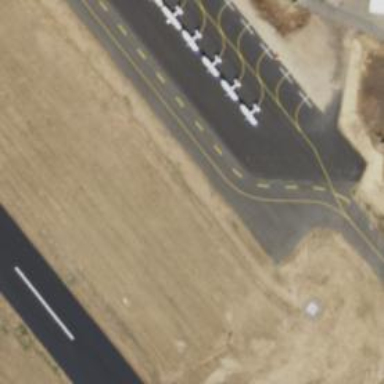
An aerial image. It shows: Image of taxiway at airport.